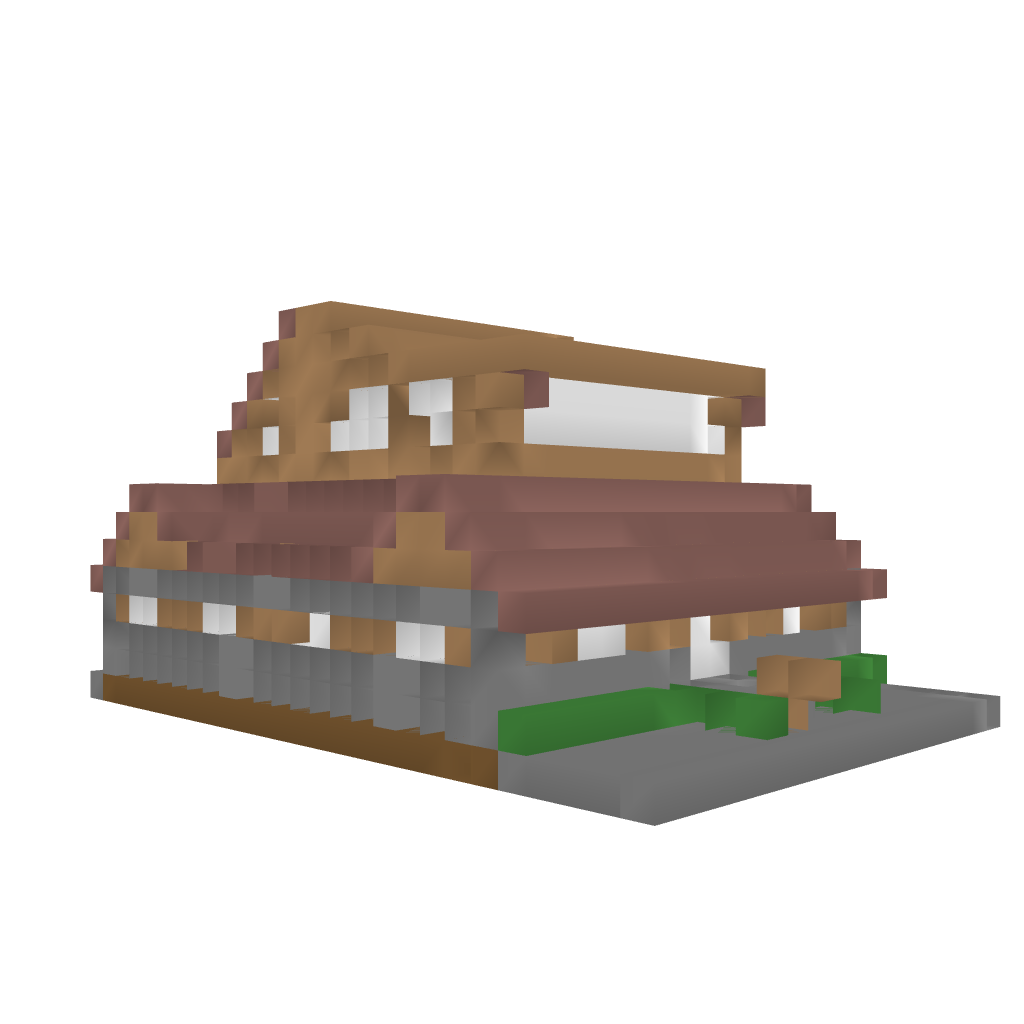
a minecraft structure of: Guadalia's House high quality